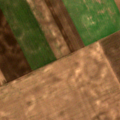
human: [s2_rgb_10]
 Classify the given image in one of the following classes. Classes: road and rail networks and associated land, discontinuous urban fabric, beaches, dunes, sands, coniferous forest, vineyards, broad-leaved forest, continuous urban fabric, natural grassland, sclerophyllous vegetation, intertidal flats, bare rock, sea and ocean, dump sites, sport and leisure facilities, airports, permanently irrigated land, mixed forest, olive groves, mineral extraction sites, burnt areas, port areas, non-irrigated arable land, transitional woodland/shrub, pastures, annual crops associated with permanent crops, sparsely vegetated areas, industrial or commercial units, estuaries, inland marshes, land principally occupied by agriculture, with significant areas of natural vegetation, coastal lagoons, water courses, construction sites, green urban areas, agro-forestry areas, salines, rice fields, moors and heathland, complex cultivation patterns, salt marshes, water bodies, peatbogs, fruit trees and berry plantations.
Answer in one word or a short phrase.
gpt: non-irrigated arable land